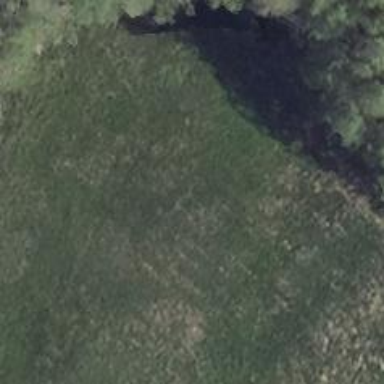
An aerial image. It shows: Wet meadow wetland area.